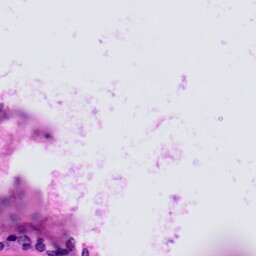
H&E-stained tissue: Prostate